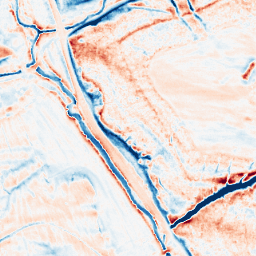
Category: classical
Decomposition family: gaussian_anisotropic
Decomposition parameters: sigma_x: 2
sigma_y: 5
Upsampling method: sinc_blackman
Upsampling parameters: scale: 2
kernel_size: 4
Upsampling scale: 2